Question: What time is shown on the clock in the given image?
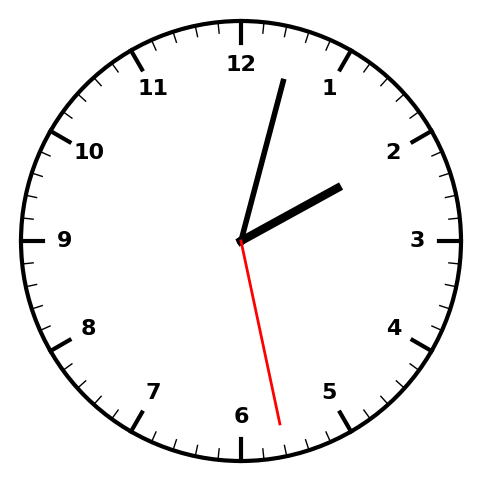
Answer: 02:02:28